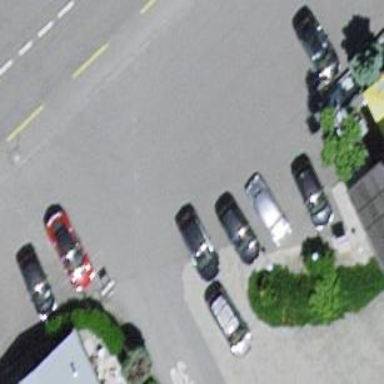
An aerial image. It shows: Parking area with asphalt surface.